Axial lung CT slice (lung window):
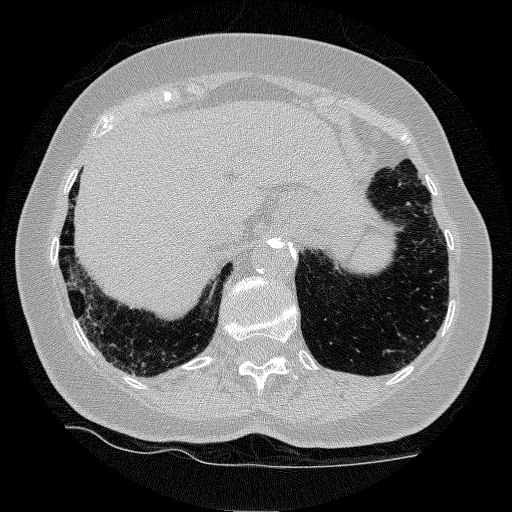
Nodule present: no